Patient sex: M
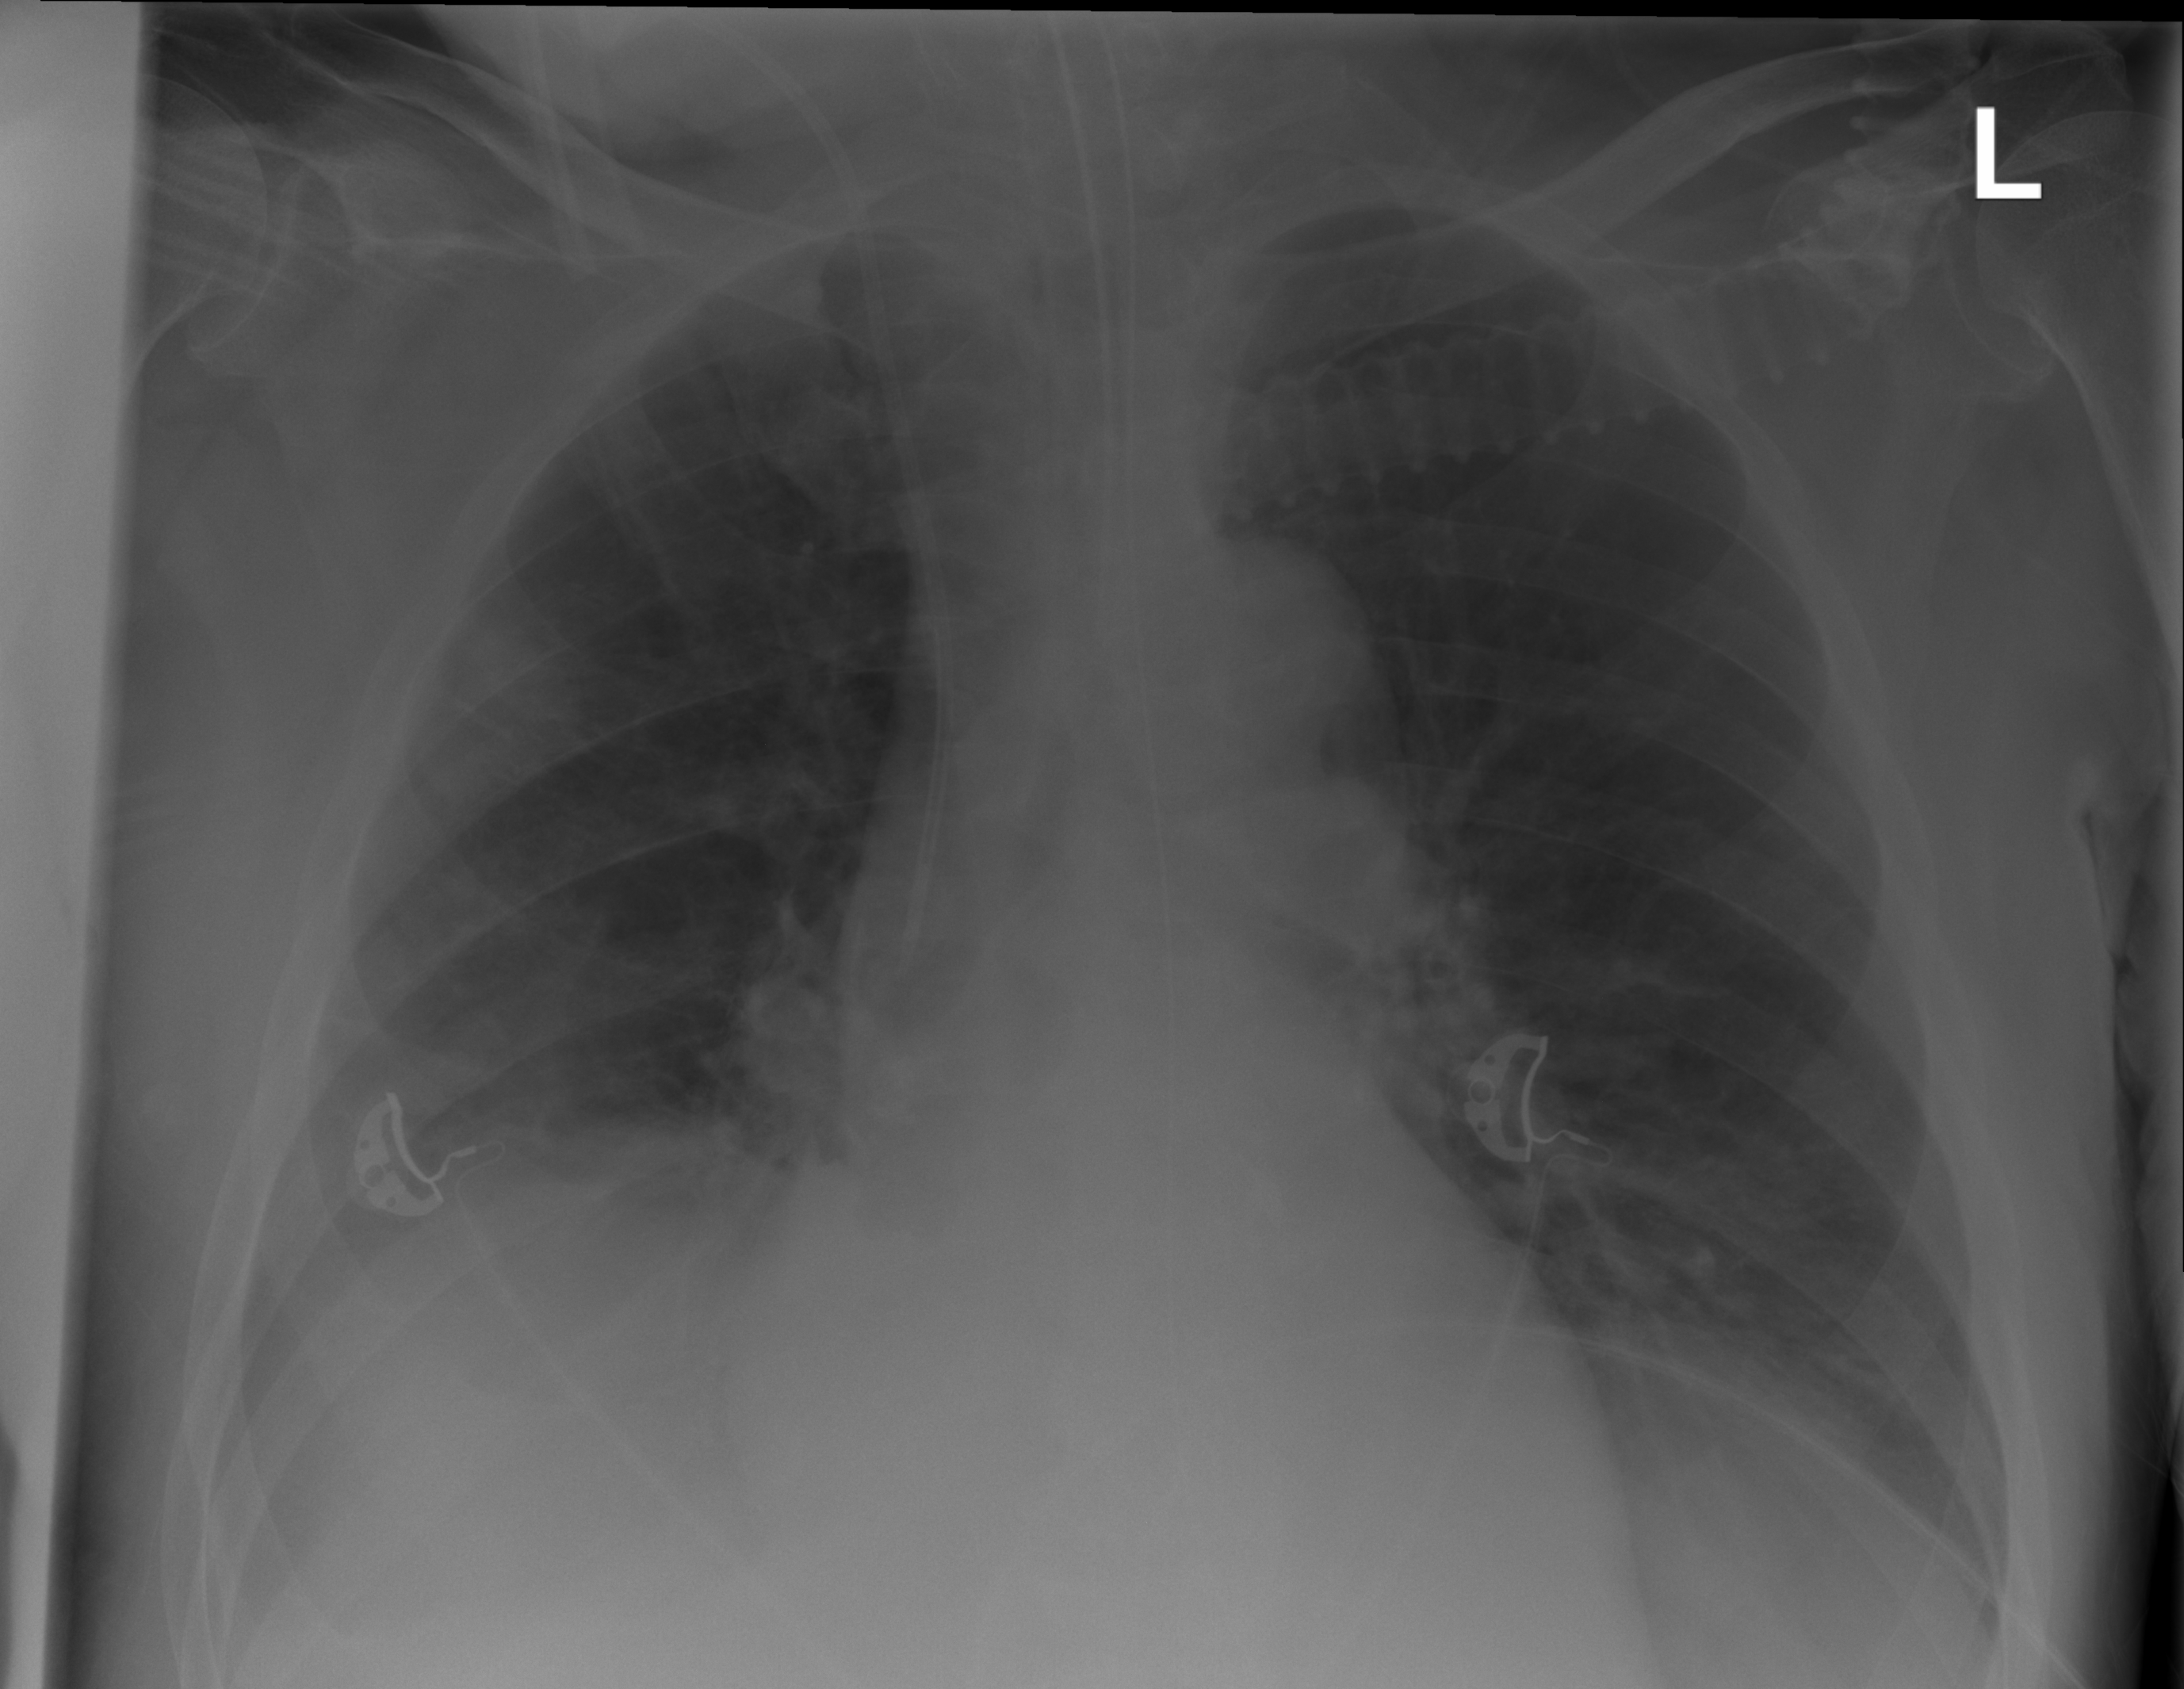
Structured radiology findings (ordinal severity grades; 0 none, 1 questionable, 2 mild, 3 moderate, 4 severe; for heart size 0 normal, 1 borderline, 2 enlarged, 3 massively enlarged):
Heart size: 1
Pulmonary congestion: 0
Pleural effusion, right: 2
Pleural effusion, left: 0
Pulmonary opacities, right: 0
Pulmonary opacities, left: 0
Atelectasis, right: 2
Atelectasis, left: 0